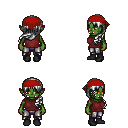
a pixel art fantasy rpg character, female body template, orc, green skin, maroon sleeveless shirt, metal pants, white left-swept hairstyle, red bandana, black shoes, four views (front, back, left, right), 2x2 character sprite sheet, small pixel art, hard edges, no anti-aliasing